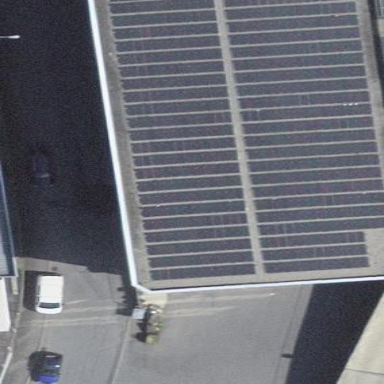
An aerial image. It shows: Solar power generator.